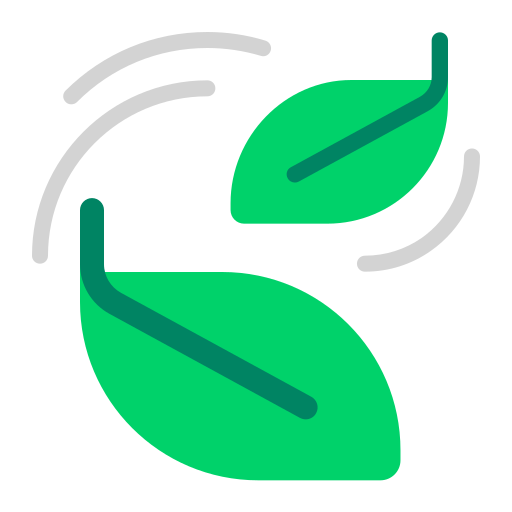
leaf fluttering in wind flat